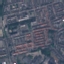
Land use / land cover class: Residential